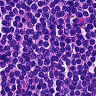
Metastatic tissue present: no